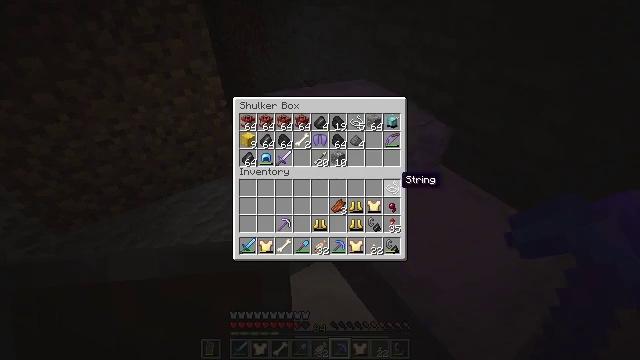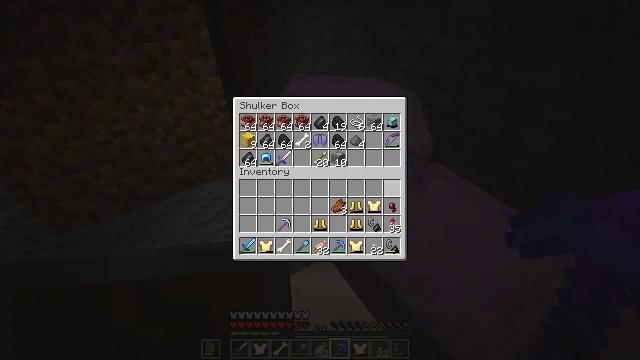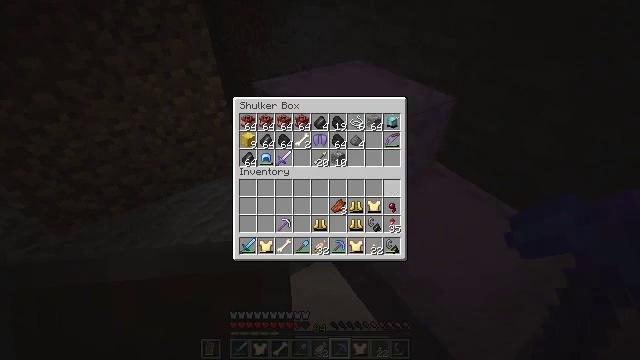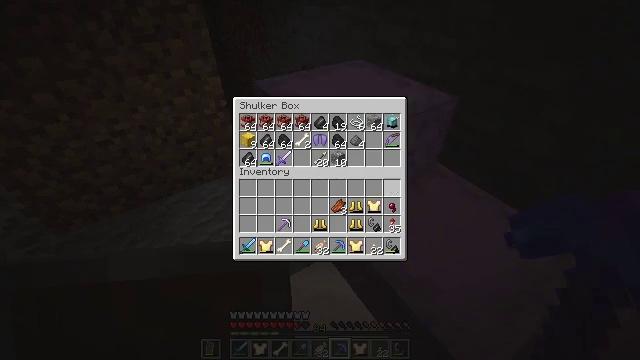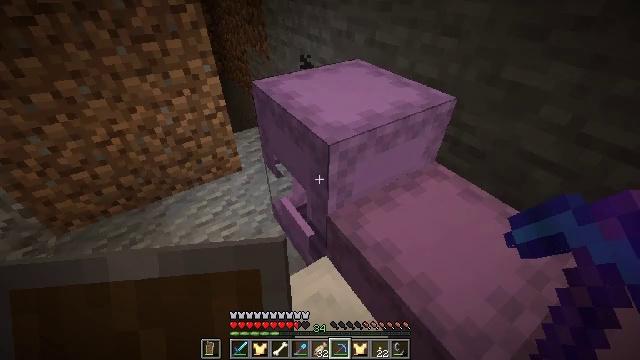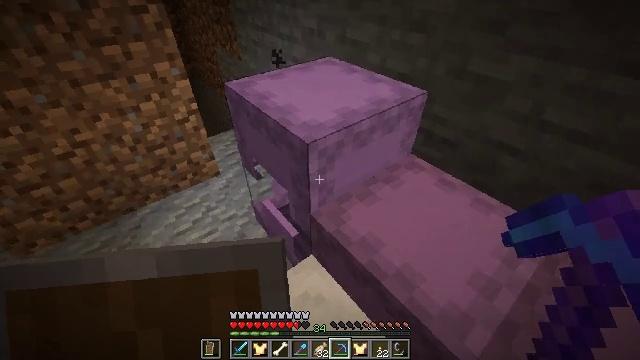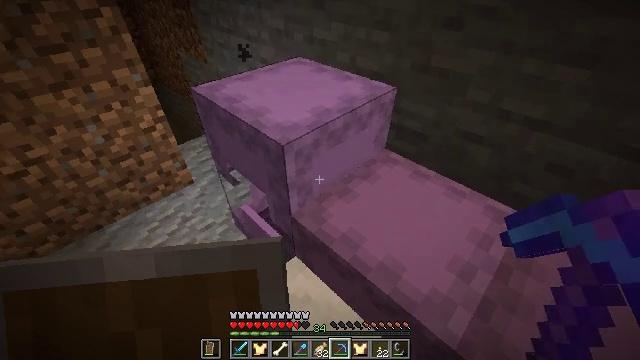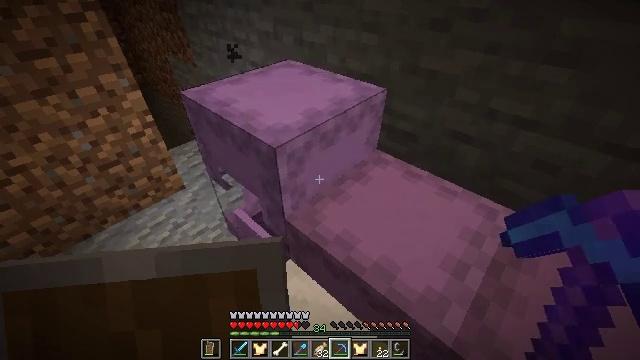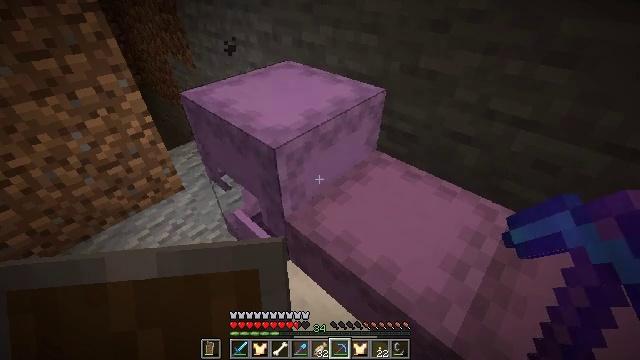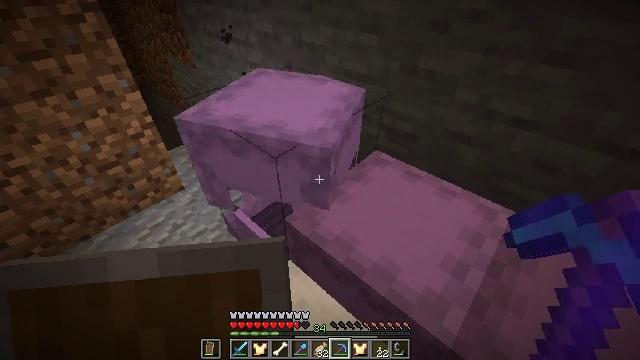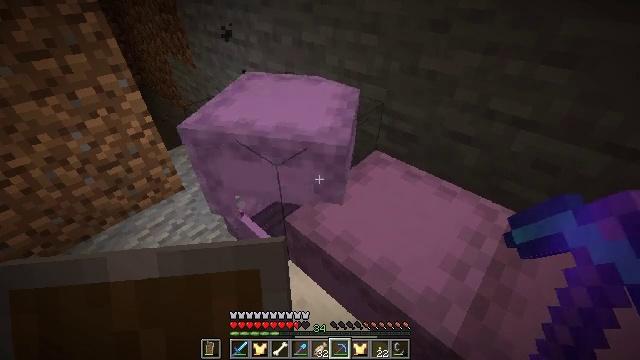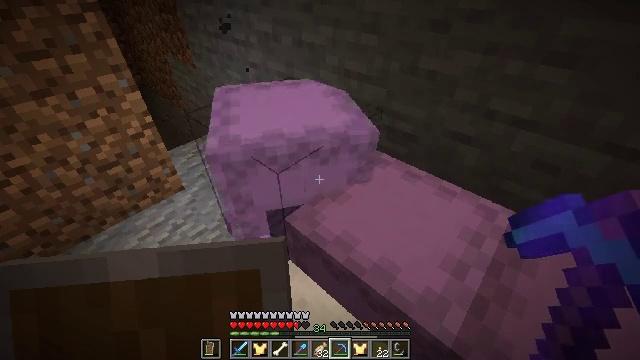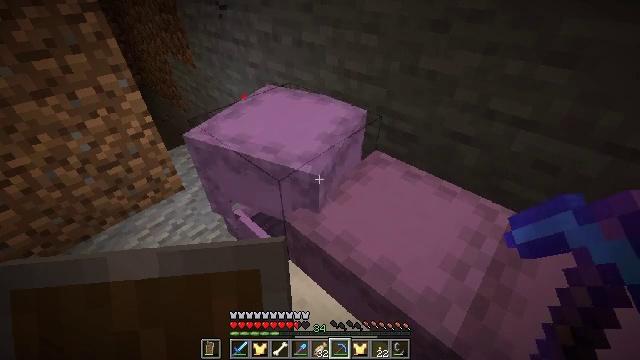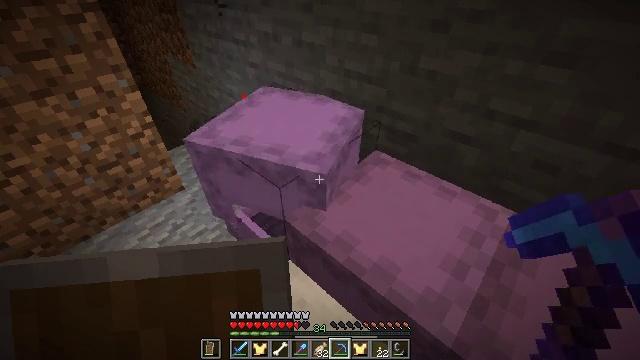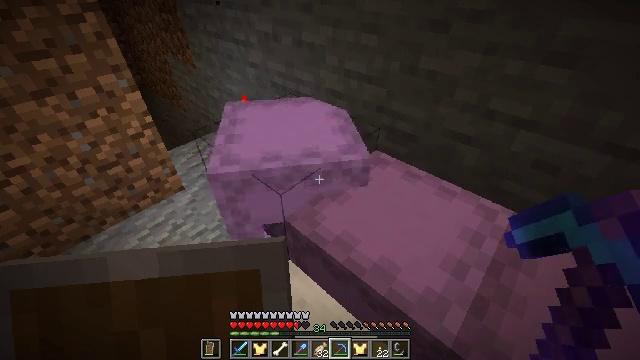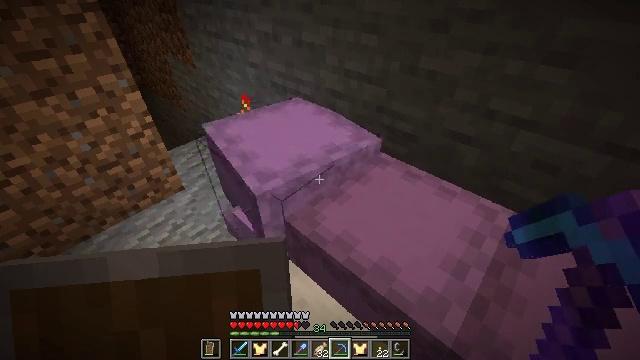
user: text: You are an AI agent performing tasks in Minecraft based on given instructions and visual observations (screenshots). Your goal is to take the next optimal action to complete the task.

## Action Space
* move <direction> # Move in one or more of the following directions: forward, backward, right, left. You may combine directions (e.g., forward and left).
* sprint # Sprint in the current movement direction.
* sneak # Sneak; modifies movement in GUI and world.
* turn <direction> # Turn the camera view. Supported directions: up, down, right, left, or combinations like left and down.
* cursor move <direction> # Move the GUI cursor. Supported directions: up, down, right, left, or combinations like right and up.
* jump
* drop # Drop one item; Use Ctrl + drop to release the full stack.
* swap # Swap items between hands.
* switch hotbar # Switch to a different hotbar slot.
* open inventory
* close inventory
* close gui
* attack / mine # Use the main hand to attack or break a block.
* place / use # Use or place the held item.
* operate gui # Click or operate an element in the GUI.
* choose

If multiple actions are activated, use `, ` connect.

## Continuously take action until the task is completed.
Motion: motion action
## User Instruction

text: Remove a golden chestplate from the inventory.
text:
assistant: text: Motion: sneak, choose
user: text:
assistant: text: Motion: sneak, choose
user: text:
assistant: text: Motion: sneak
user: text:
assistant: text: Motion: sneak
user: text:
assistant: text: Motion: turn right, close gui
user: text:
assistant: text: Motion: turn right, open inventory
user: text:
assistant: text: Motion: turn right
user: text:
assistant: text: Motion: no_op
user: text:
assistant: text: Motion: no_op
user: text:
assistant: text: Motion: no_op
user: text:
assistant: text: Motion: no_op
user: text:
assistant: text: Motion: no_op
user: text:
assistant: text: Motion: no_op
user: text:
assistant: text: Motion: no_op
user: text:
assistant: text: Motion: no_op
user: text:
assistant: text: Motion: no_op
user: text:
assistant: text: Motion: no_op
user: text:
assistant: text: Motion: no_op
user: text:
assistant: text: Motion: no_op
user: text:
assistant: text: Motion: no_op
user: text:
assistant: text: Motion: no_op
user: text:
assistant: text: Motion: no_op
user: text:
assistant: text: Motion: no_op
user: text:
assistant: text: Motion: no_op
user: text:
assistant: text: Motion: no_op
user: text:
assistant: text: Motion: no_op
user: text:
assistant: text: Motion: no_op
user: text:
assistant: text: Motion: no_op
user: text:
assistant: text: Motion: no_op
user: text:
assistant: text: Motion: no_op